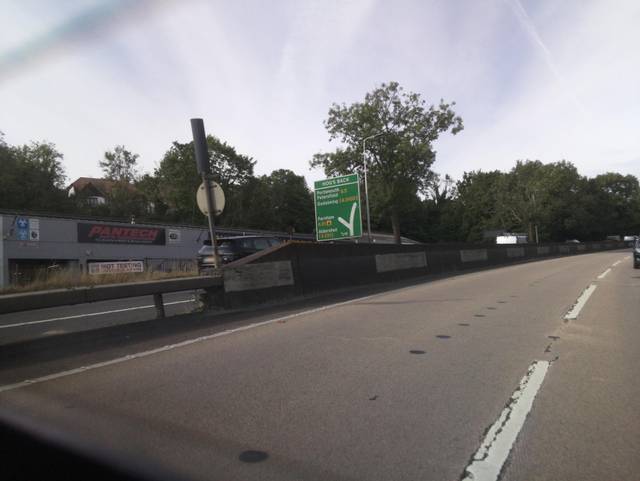
Region: United Kingdom
Coordinates: 51.231, -0.6116